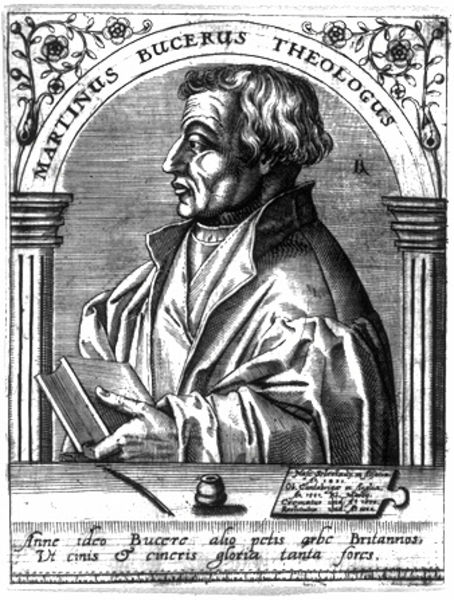
Titel: Bildnis des Martin Butzer
Künstler: Matthaeus (d.Ä.) Becker
Institution: (Seriendruck)
Schlagwörter: blätter, dunkel, feder, hand, mann, schatten, umhang, weiß, blumen, daumen, finger, grau, haar, hell, licht, mund, nase, profil, schwarz, skizze, stirn, säule, säulen, tisch, zeichnung, blüten, rose, ornament, alt, hemd, augen, bibel, falten, gesicht, halten, kragen, mensch, rahmen, bildnis, blicken, hände, portrait, porträt, brüstung, auge, geistlicher, gewand, haare, halbfigur, mantel, pflanzen, brustbild, kinn, lippen, locken, renaissance, ranken, schrift, wangen, bogen, grafik, graphik, rundbogen, tafel, inschrift, floral, verzierung, faltenwurf, wange, revers, kante, name, schild, tusche, arkade, buch, druck, druckgraphik, druckgrafik, schraffur, radierung, stich, schwarzweiß, text, initiale, schriftsteller, stift, tinte, braue, ranke, einband, ecken, schläfe, talar, wangenknochen, portät, schreiben, backe, mönch, luther, gelehrter, schreiber, tintenfass, kupferstich, rundung, gewellt, ornat, profilansicht, latein, lateinisch, schrifttafel, martin, albrecht dürer, buchmalerei, humanist, evangelist, theologe, täfelchen, martin bucer, britannien, anne, bucerus, martinus, martinus bucerus, theologus, ideo, bucero, bruae, bucerius, martin bucerus, martin buker, federr, theologikus, maritnus, martinus bucerus theologus